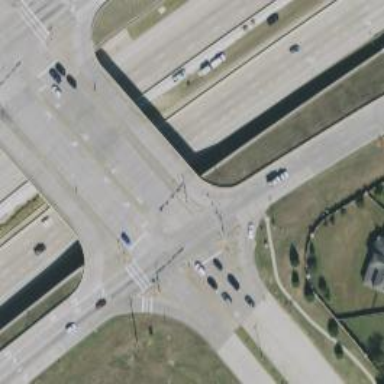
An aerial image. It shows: Secondary link road crossing over bridge.